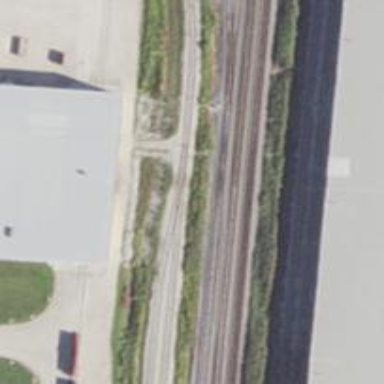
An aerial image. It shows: Railway spur service.